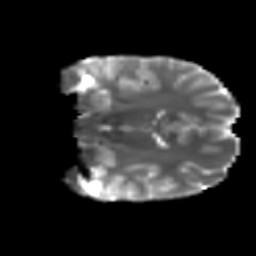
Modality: T2w
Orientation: coronal
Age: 14
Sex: female
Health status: ill
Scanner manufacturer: ge
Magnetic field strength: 3 T
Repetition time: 6.752 s
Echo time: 0.079 s